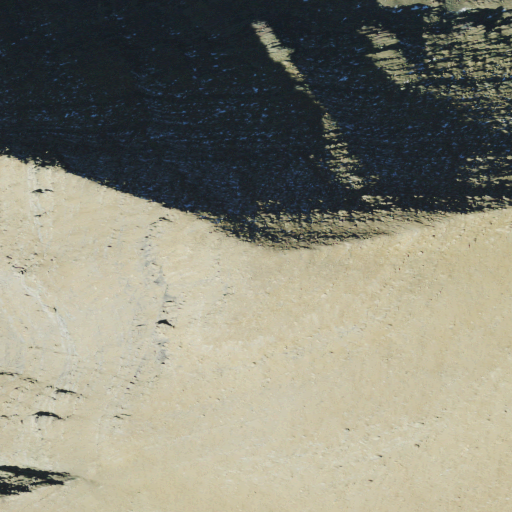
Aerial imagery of mountain in Montana named Allen Mountain containing barren land, evergreen forest, and shrub